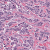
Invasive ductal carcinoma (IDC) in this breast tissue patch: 1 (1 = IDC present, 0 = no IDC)